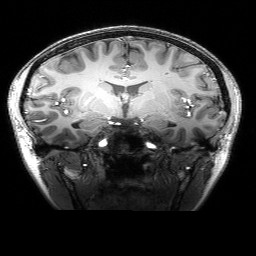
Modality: T1w
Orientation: sagittal